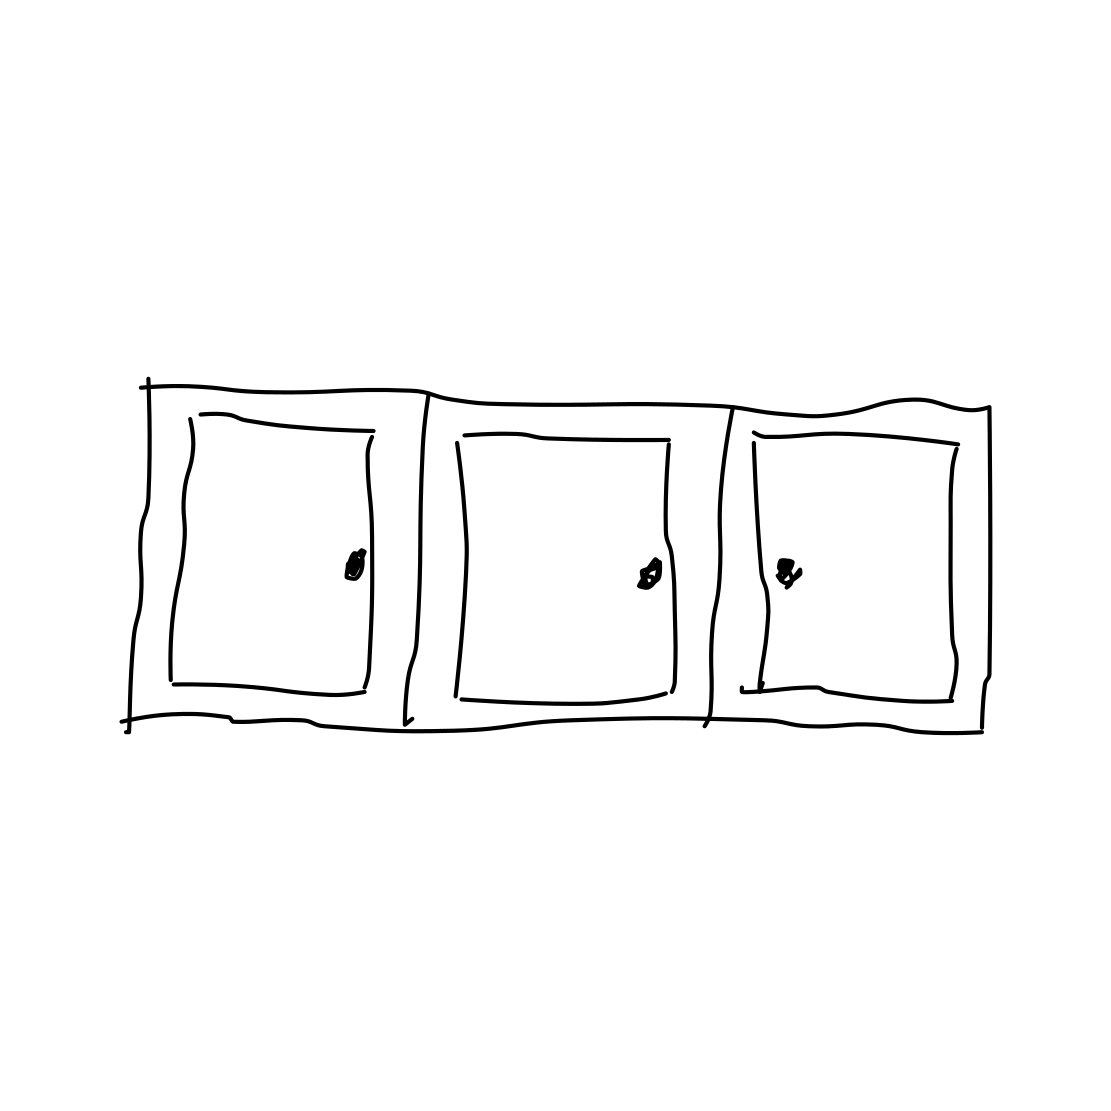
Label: cabinet